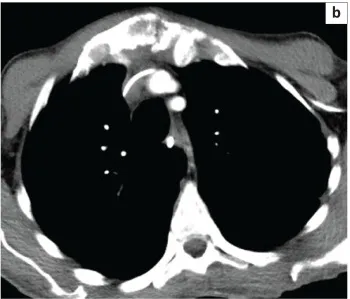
Post-contrast imaging 1 month later demonstrates a good response to treatment, with marked reduction in soft tissue volume and bony infiltration.
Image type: radiology (ct)